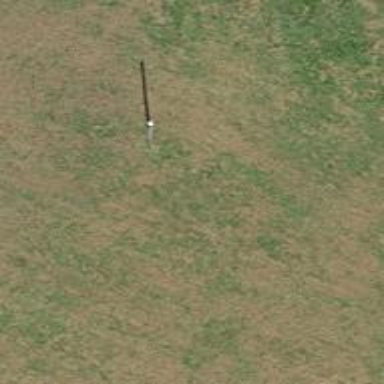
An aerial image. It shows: Power pole.